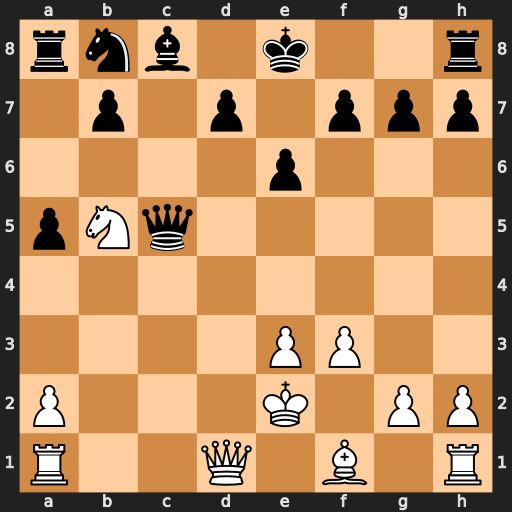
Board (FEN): rnb1k2r/1p1p1ppp/4p3/pNq5/8/4PP2/P3K1PP/R2Q1B1R
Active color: w
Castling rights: kq
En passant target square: -
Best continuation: Rc1 Qxb5+ Kf2 Qb2+ Rc2 Qxc2+ Qxc2